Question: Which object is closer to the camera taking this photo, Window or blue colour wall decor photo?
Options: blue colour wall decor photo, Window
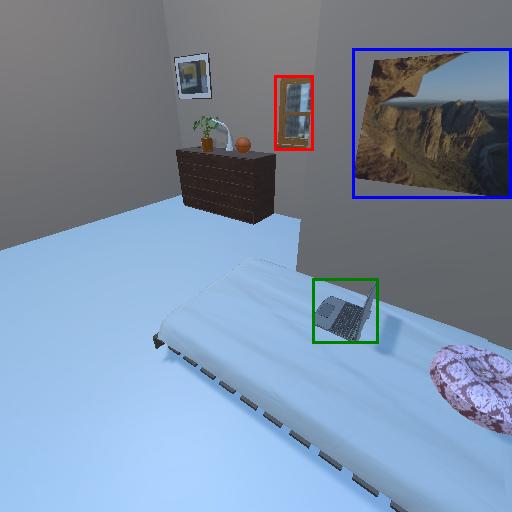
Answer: blue colour wall decor photo